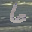
Label: 6